Interaction volume radius: 5 \u00c5
Interaction volume height: 30 \u00c5
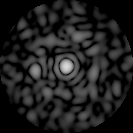
Disorder parameter: 0.8255